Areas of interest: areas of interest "Business Office Building"
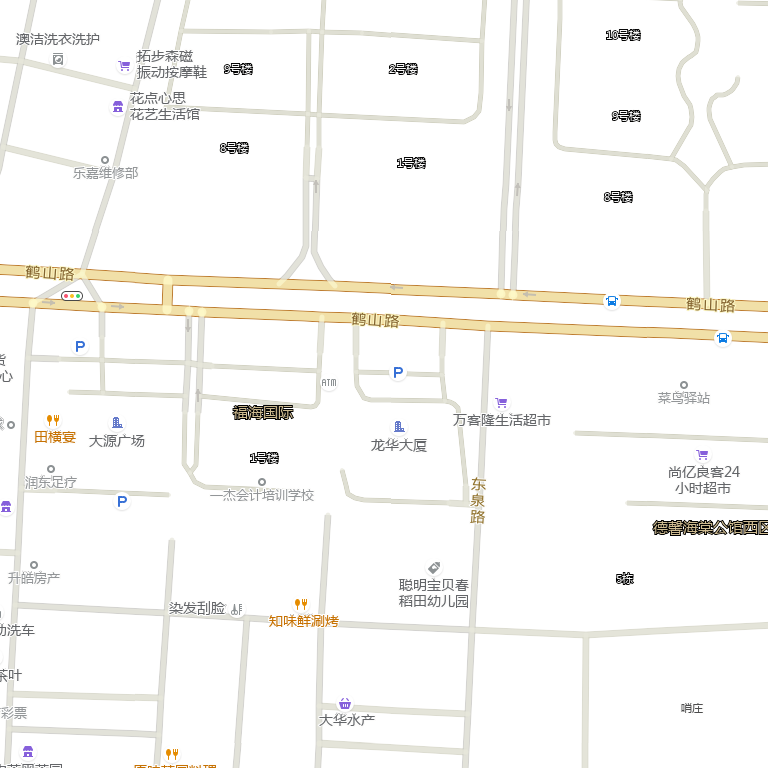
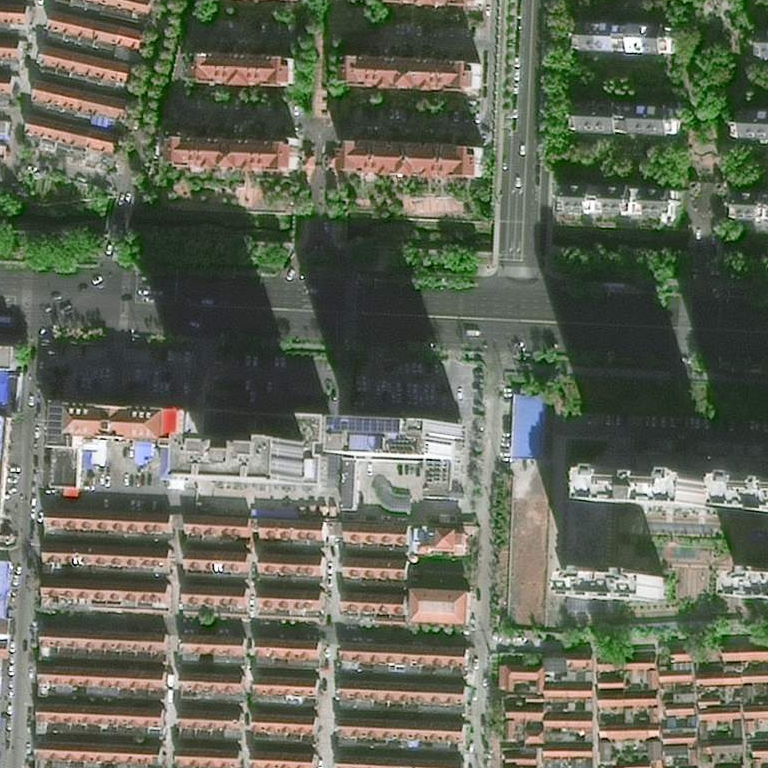